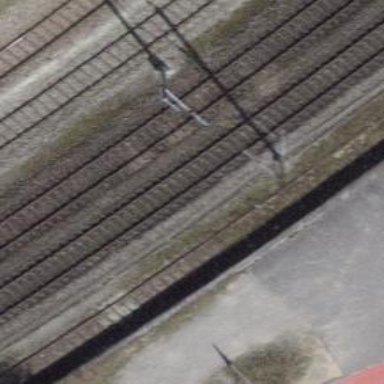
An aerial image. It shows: Single railway track with electrified contact line.